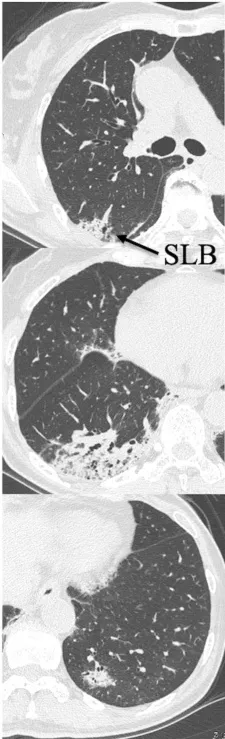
Pulmonary findings of chest high-resolution computed tomography. (C) Two months after discontinuation of PSL, bilateral consolidation developed. Then, a surgical lung biopsy (SLB) of the right upper lobe was performed (arrow).
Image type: radiology (ct)